Interaction volume radius: 5 \u00c5
Interaction volume height: 10 \u00c5
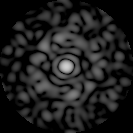
Disorder parameter: 0.8312